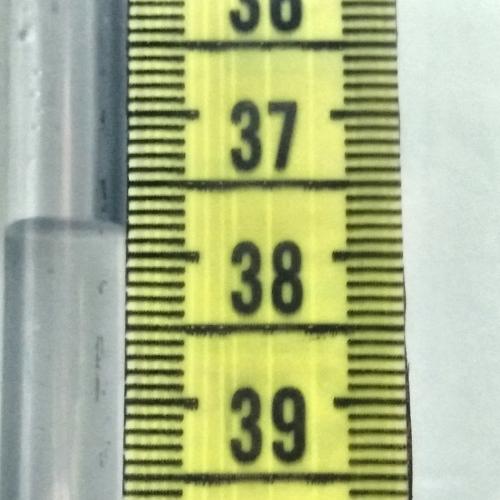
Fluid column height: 37.8 cm